Brain MRI, t1w sequence, axial 2D slice.
Patient: age 35, sex F, weight 78 kg, height 1.78 m
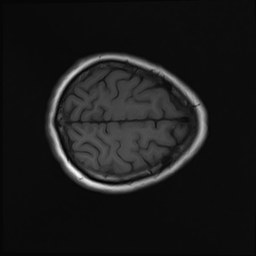